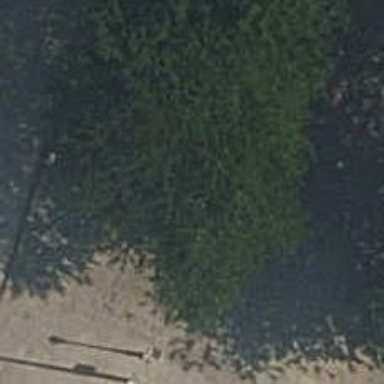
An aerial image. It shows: Row of broadleaved trees.